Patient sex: M
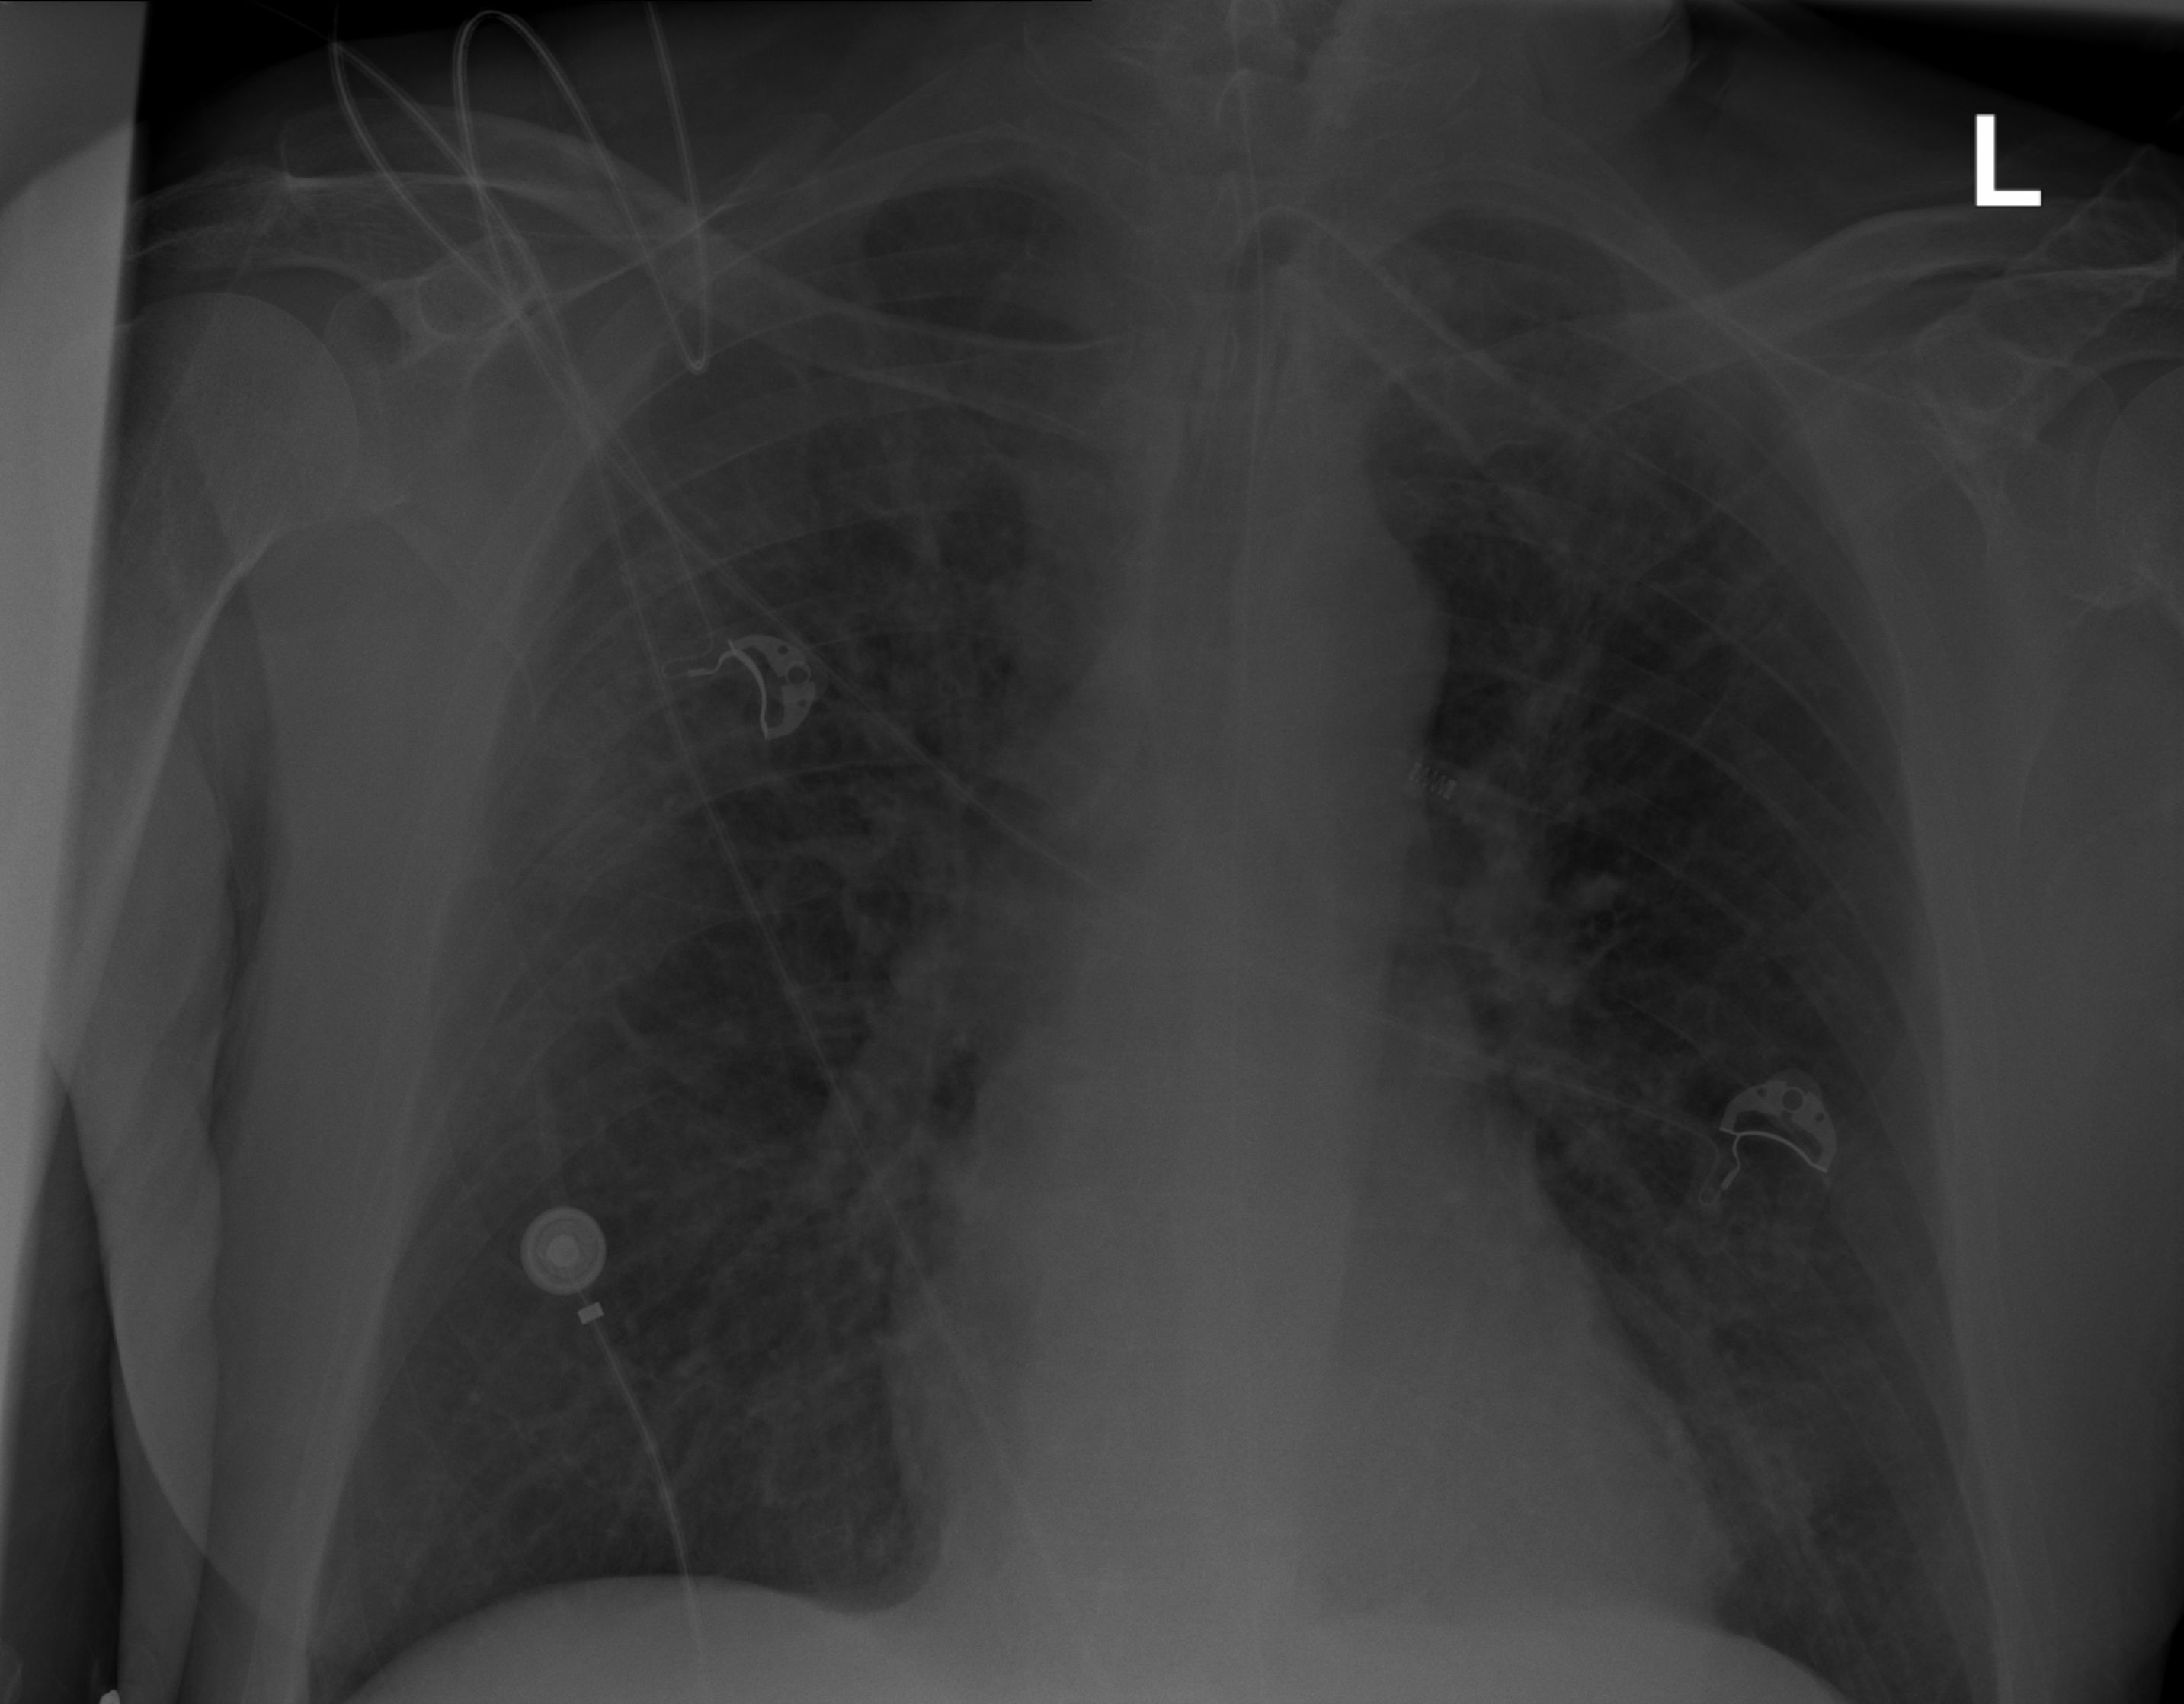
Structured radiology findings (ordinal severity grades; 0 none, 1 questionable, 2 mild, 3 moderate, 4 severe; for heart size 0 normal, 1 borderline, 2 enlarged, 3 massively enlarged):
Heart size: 0
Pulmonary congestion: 0
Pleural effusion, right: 0
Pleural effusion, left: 0
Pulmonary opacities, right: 2
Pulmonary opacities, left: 2
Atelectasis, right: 0
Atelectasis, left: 0